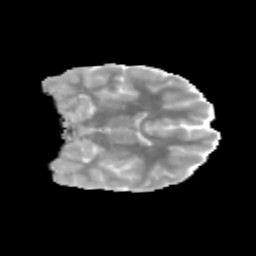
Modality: MD
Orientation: coronal
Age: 10
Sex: male
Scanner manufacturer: siemens
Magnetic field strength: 3 T
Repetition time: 3.8 s
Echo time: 0.07 s